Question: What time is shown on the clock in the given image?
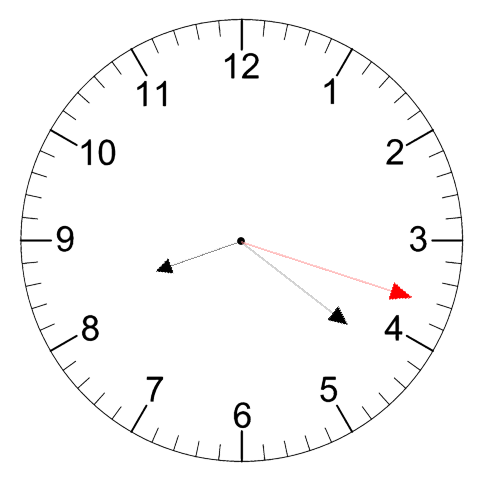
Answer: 08:21:18